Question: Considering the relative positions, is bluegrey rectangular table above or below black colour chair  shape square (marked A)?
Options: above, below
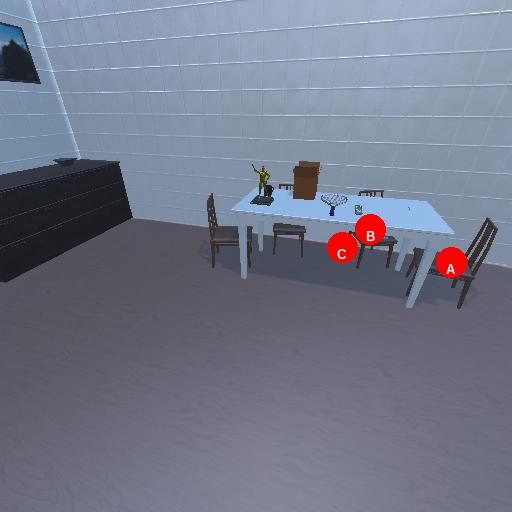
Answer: above